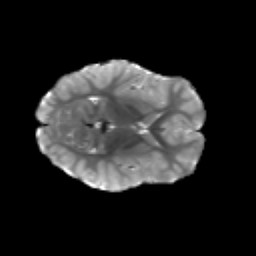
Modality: T2w
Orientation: axial
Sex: male
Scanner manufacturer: siemens
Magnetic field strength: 3 T
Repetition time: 5 s
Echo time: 0.071 s